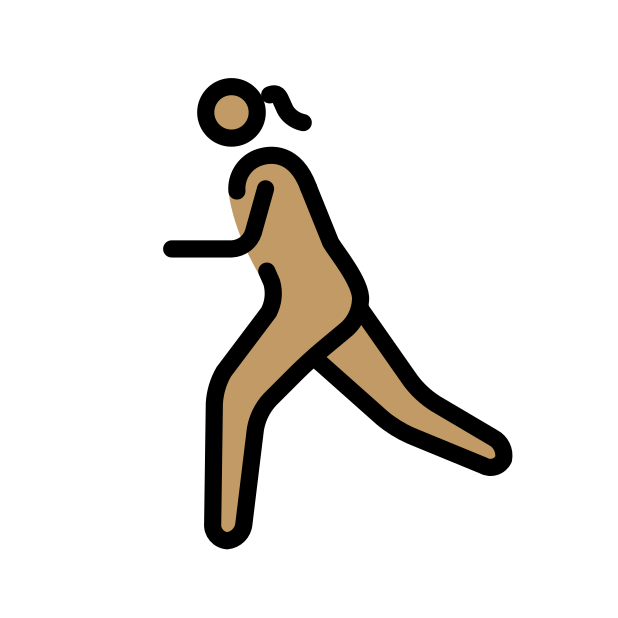
woman running: medium skin tone